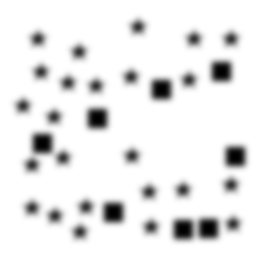
Squares: 8
Triangles: 0
Stars: 24
Total shapes: 32